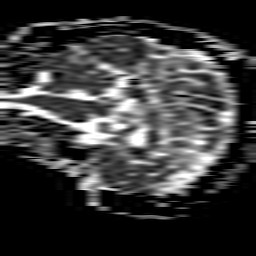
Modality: ADC
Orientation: sagittal
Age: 47
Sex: female
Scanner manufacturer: philips
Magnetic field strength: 1.5 T
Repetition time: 3.847 s
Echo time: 0.09719 s